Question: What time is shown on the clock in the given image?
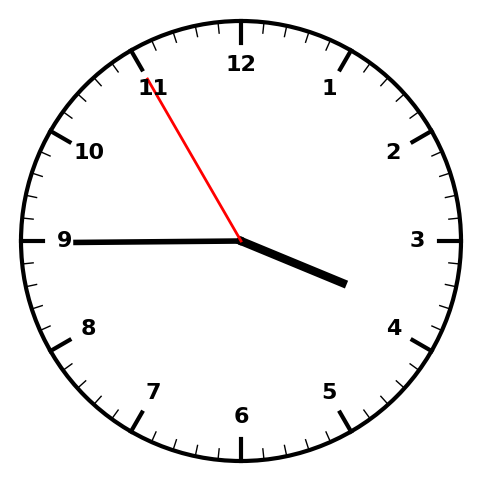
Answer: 03:44:55